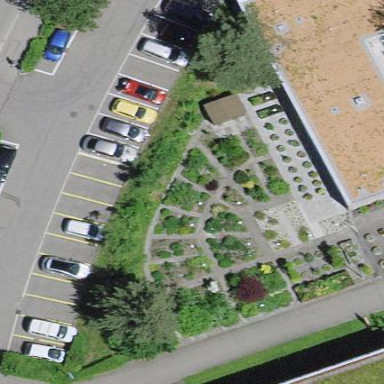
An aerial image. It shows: School garden designed for leisure and recreational purposes.